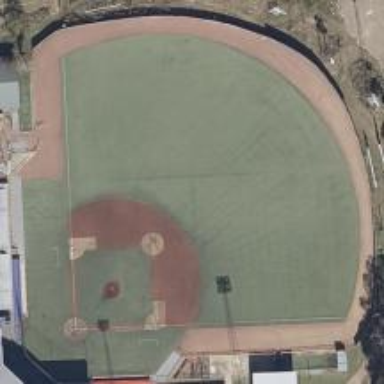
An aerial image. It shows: Baseball pitch for leisure and sports activities.